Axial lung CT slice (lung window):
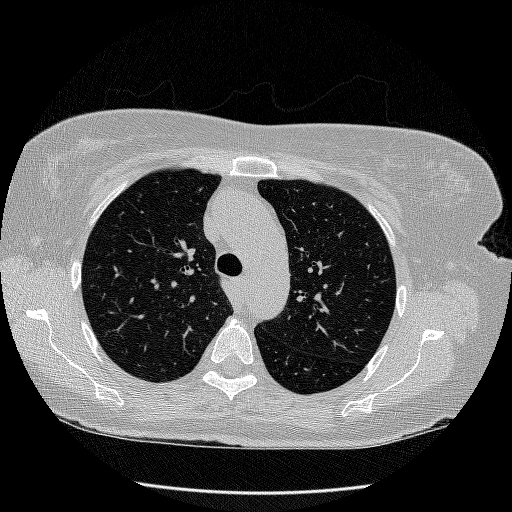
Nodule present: no